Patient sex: M
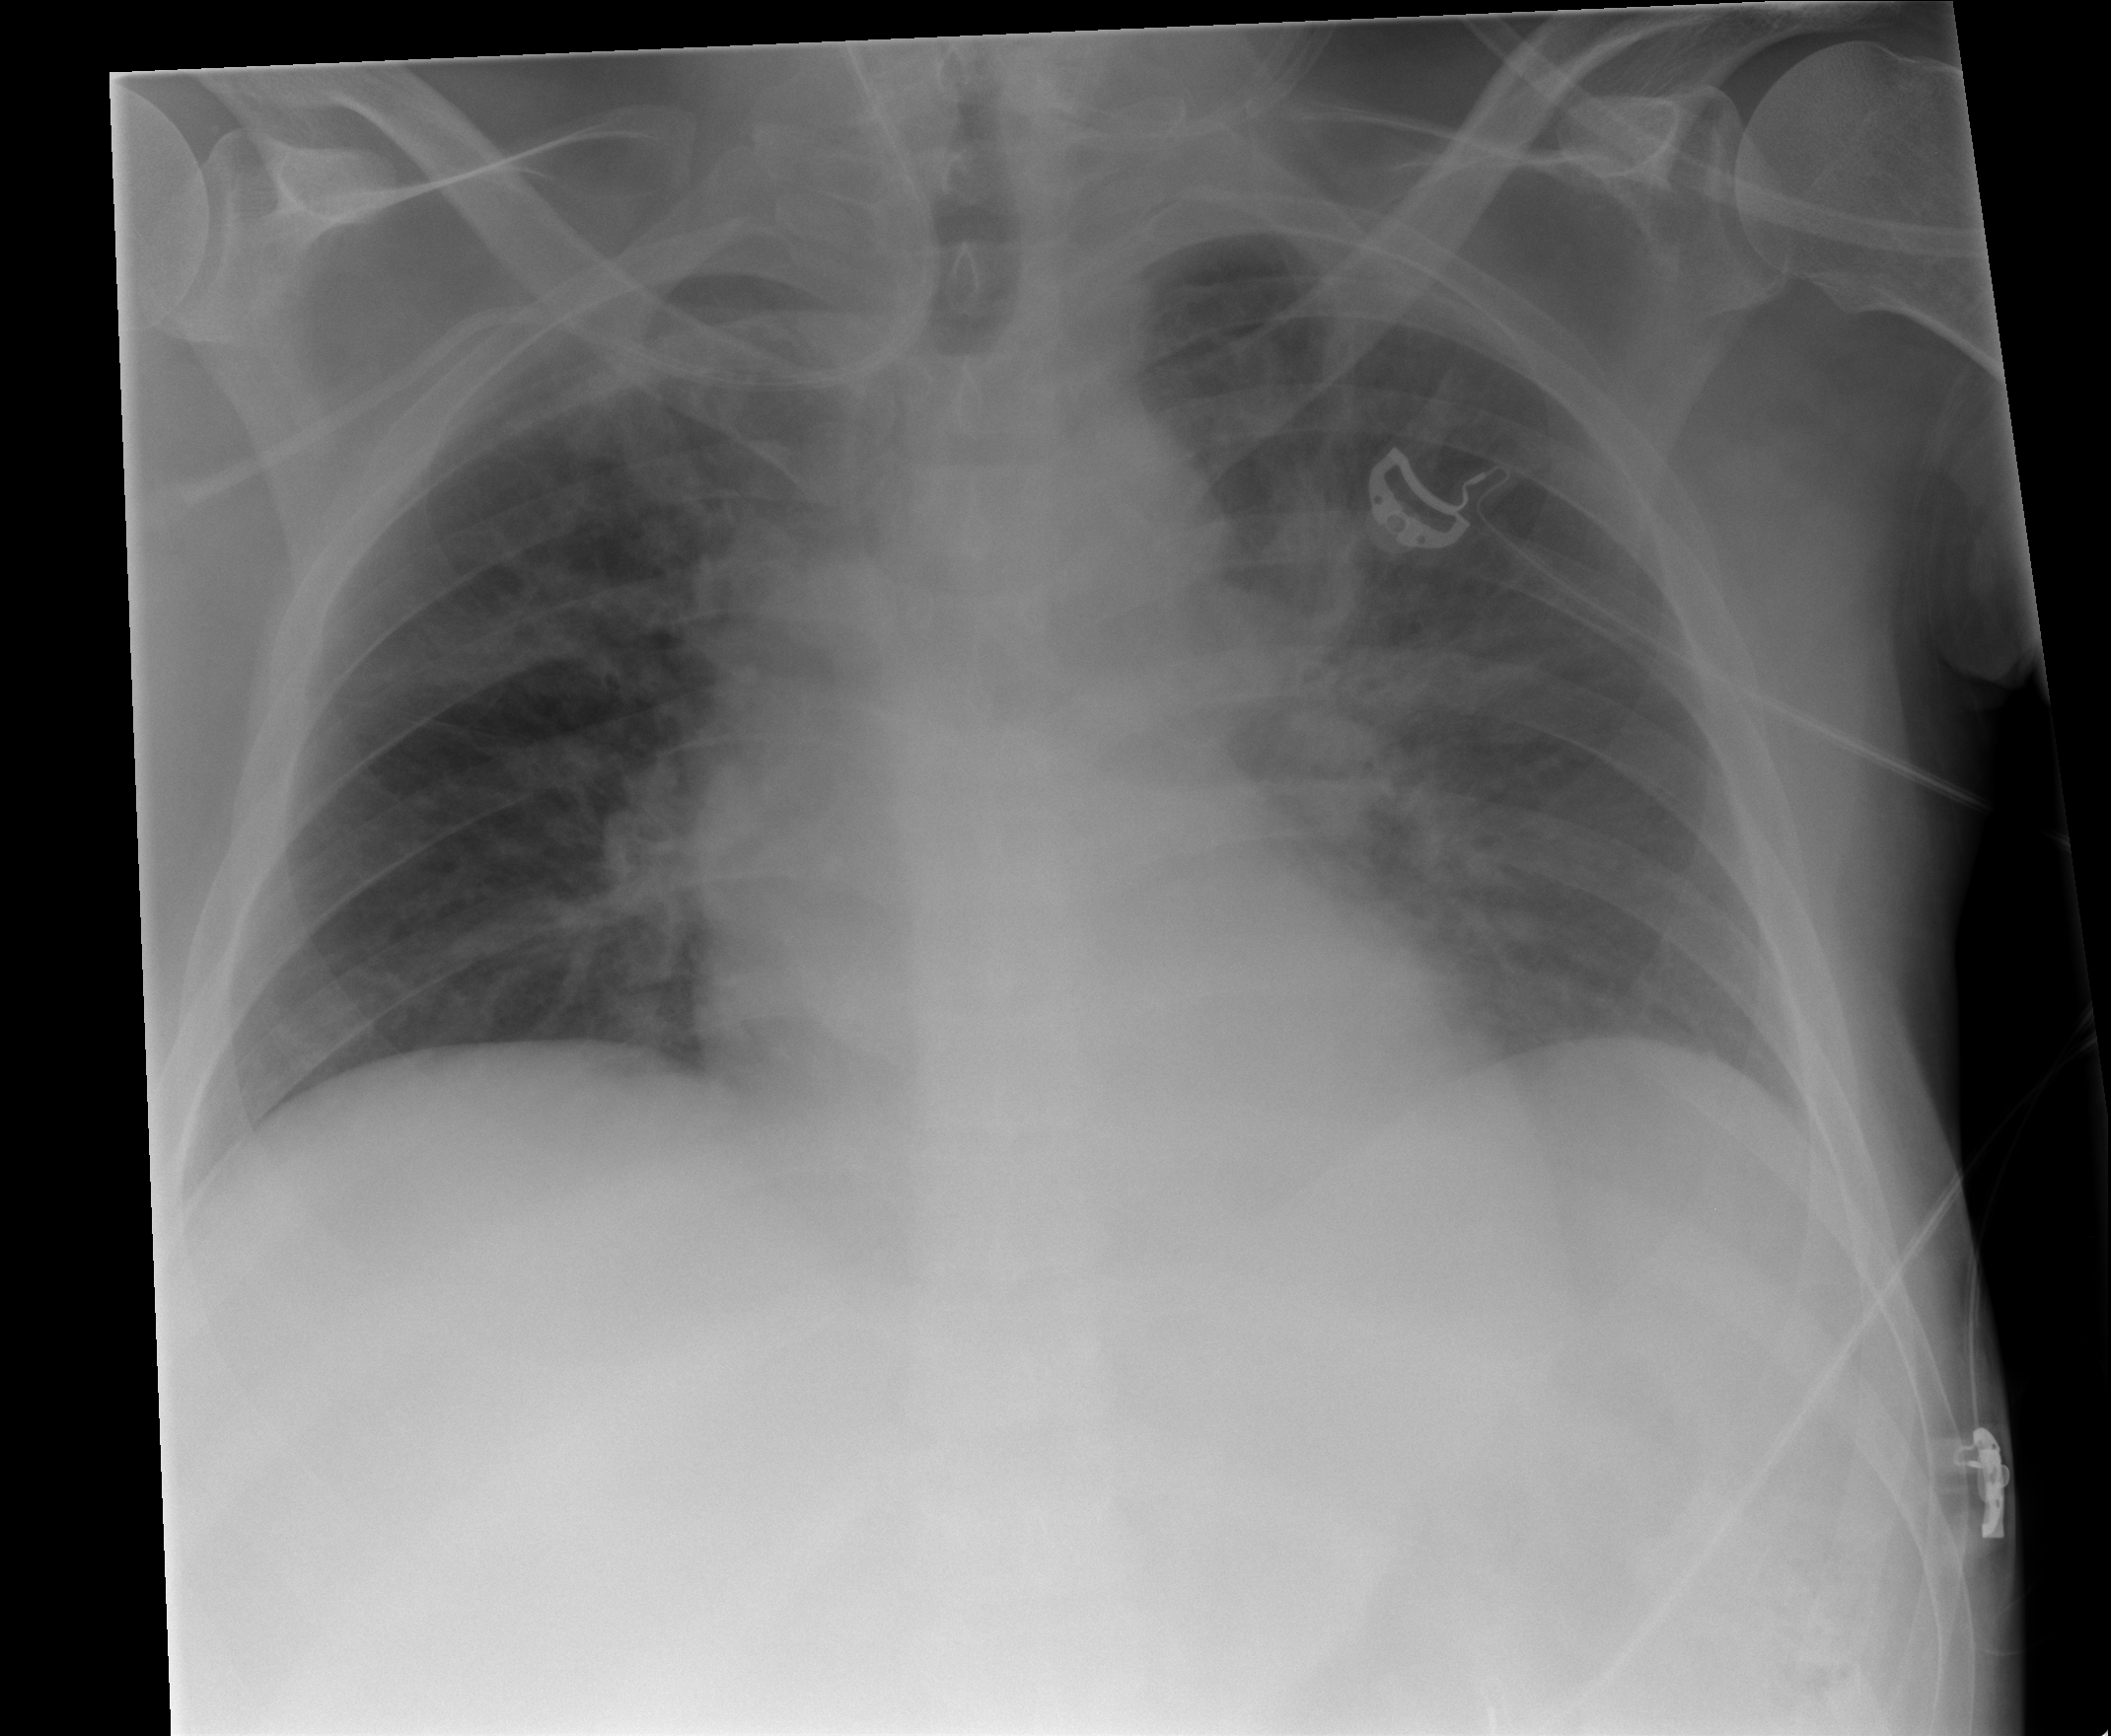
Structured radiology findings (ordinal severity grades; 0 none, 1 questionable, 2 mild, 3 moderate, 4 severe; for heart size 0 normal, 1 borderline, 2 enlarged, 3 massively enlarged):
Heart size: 0
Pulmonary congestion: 2
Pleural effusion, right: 0
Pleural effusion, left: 0
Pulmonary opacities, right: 0
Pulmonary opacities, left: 0
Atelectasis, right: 0
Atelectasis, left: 0